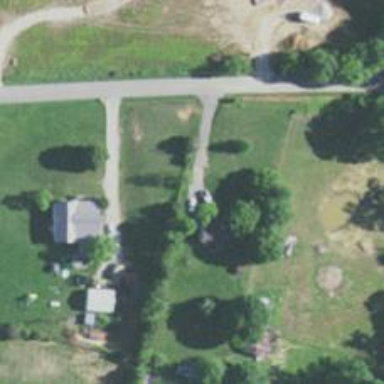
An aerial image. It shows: Driveway leading to service road.